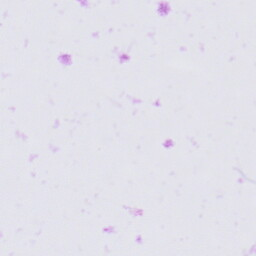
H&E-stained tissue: Prostate